Question: I have a JPEG image containing some details in it.

I've extracted some metadata from image by coding as below:
'''
public class Test {
public static void main(String[] args){
test1();
}
public static void test1(){
File file = new File("DSC_0410.JPG");
System.out.println(file.getAbsolutePath());
try {
extractDetails(file);
} catch (IOException ex) {
System.out.println(ex.getMessage());
}
}
private static void extractDetails(File file) throws IOException {
ImageInputStream is = ImageIO.createImageInputStream( new BufferedInputStream(new FileInputStream(file)));
Iterator<ImageReader> readers = ImageIO.getImageReadersByMIMEType("image/jpeg");
IIOImage image = null;
if (readers.hasNext()) {
ImageReader reader = readers.next();
reader.setInput(is, true);
image = reader.readAll(0, null);
IIOMetadata metadata = image.getMetadata();
String[] names = metadata.getMetadataFormatNames();
for (int i = 0; i < names.length; i++) {
System.out.println("Format name: " + names[ i]);
Node n = (metadata.getAsTree(names[i]));
System.out.println(n.getNodeValue());
showTree(n);
}
}
}
private static void showTree(Node node){
System.out.println(node.getNodeValue());
NodeList childs = node.getChildNodes();
if(childs.getLength()==0)
return;
for(int i=0; i<childs.getLength(); i++){
System.out.print(" ");
showTree(childs.item(i));
}
}
'''
but it outputs null:
'''
null
null
null
null
null
null
null
null
null
null
null
null
null
null
null
Format name: javax_imageio_1.0
null
null
null
null
null
null
null
null
'''
another code sample from <URL>:
'''
Format name: javax_imageio_jpeg_image_1.0
<javax_imageio_jpeg_image_1.0>
<JPEGvariety/>
<markerSequence>
<unknown MarkerTag="225"/>
<dqt>
<dqtable elementPrecision="0" qtableId="0"/>
<dqtable elementPrecision="0" qtableId="1"/>
</dqt>
<sof process="0" samplePrecision="8" numLines="4032" samplesPerLine="6048" numFrameComponents="3">
<componentSpec componentId="1" HsamplingFactor="2" VsamplingFactor="1" QtableSelector="0"/>
<componentSpec componentId="2" HsamplingFactor="1" VsamplingFactor="1" QtableSelector="1"/>
<componentSpec componentId="3" HsamplingFactor="1" VsamplingFactor="1" QtableSelector="1"/>
</sof>
<dht>
<dhtable class="0" htableId="0"/>
<dhtable class="1" htableId="0"/>
<dhtable class="0" htableId="1"/>
<dhtable class="1" htableId="1"/>
</dht>
<sos numScanComponents="3" startSpectralSelection="0" endSpectralSelection="63" approxHigh="0" approxLow="0">
<scanComponentSpec componentSelector="1" dcHuffTable="0" acHuffTable="0"/>
<scanComponentSpec componentSelector="2" dcHuffTable="1" acHuffTable="1"/>
<scanComponentSpec componentSelector="3" dcHuffTable="1" acHuffTable="1"/>
</sos>
</markerSequence>
</javax_imageio_jpeg_image_1.0>
Format name: javax_imageio_1.0
<javax_imageio_1.0>
<Chroma>
<ColorSpaceType name="YCbCr"/>
<NumChannels value="3"/>
</Chroma>
<Compression>
<CompressionTypeName value="JPEG"/>
<Lossless value="FALSE"/>
<NumProgressiveScans value="1"/>
</Compression>
<Dimension>
<ImageOrientation value="normal"/>
</Dimension>
</javax_imageio_1.0>
'''
I want to extract Latitude,Longitude and Altitude from the JPEG image. please help!
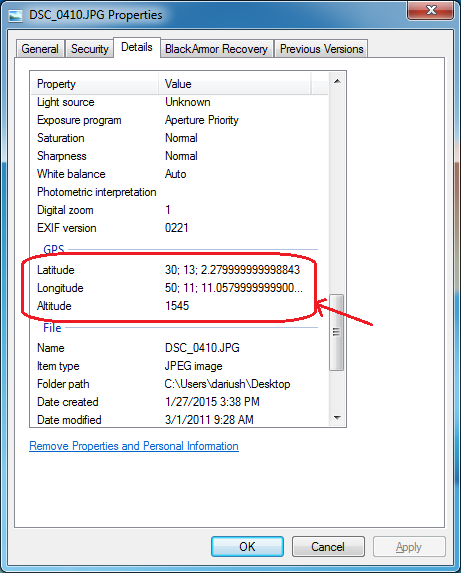
Answer: download 'apache sanselan' library from <URL> and use it. full example of extracting all metadata containing GPS metadata:
'''
import java.io.File;
import java.io.IOException;
import java.util.List;
import org.apache.sanselan.ImageReadException;
import org.apache.sanselan.Sanselan;
import org.apache.sanselan.common.IImageMetadata;
import org.apache.sanselan.common.ImageMetadata.Item;
import org.apache.sanselan.common.RationalNumber;
import org.apache.sanselan.formats.jpeg.JpegImageMetadata;
import org.apache.sanselan.formats.tiff.TiffField;
import org.apache.sanselan.formats.tiff.TiffImageMetadata;
import org.apache.sanselan.formats.tiff.constants.ExifTagConstants;
import org.apache.sanselan.formats.tiff.constants.GPSTagConstants;
import org.apache.sanselan.formats.tiff.constants.TiffTagConstants;
import org.apache.sanselan.formats.tiff.constants.TagInfo;
public class MetadataExample {
public static void metadataExample(final File file) throws ImageReadException,
IOException {
// get all metadata stored in EXIF format (ie. from JPEG or TIFF).
final IImageMetadata metadata = Sanselan.getMetadata(file);
// System.out.println(metadata);
if (metadata instanceof JpegImageMetadata) {
final JpegImageMetadata jpegMetadata = (JpegImageMetadata) metadata;
// Jpeg EXIF metadata is stored in a TIFF-based directory structure
// and is identified with TIFF tags.
// Here we look for the "x resolution" tag, but
// we could just as easily search for any other tag.
//
// see the TiffConstants file for a list of TIFF tags.
System.out.println("file: " + file.getPath());
// print out various interesting EXIF tags.
printTagValue(jpegMetadata, TiffTagConstants.TIFF_TAG_XRESOLUTION);
printTagValue(jpegMetadata, TiffTagConstants.TIFF_TAG_DATE_TIME);
printTagValue(jpegMetadata,
ExifTagConstants.EXIF_TAG_DATE_TIME_ORIGINAL);
//printTagValue(jpegMetadata, ExifTagConstants.EXIF_TAG_DATE_TIME_DIGITIZED);
printTagValue(jpegMetadata, ExifTagConstants.EXIF_TAG_ISO);
printTagValue(jpegMetadata,
ExifTagConstants.EXIF_TAG_SHUTTER_SPEED_VALUE);
printTagValue(jpegMetadata,
ExifTagConstants.EXIF_TAG_APERTURE_VALUE);
printTagValue(jpegMetadata,
ExifTagConstants.EXIF_TAG_BRIGHTNESS_VALUE);
printTagValue(jpegMetadata,
GPSTagConstants.GPS_TAG_GPS_LATITUDE_REF);
printTagValue(jpegMetadata, GPSTagConstants.GPS_TAG_GPS_LATITUDE);
printTagValue(jpegMetadata,
GPSTagConstants.GPS_TAG_GPS_LONGITUDE_REF);
printTagValue(jpegMetadata, GPSTagConstants.GPS_TAG_GPS_LONGITUDE);
System.out.println();
// simple interface to GPS data
final TiffImageMetadata exifMetadata = jpegMetadata.getExif();
if (null != exifMetadata) {
final TiffImageMetadata.GPSInfo gpsInfo = exifMetadata.getGPS();
if (null != gpsInfo) {
final String gpsDescription = gpsInfo.toString();
final double longitude = gpsInfo.getLongitudeAsDegreesEast();
final double latitude = gpsInfo.getLatitudeAsDegreesNorth();
System.out.println(" " + "GPS Description: "
+ gpsDescription);
System.out.println(" "
+ "GPS Longitude (Degrees East): " + longitude);
System.out.println(" "
+ "GPS Latitude (Degrees North): " + latitude);
}
}
// more specific example of how to manually access GPS values
final TiffField gpsLatitudeRefField = jpegMetadata
.findEXIFValueWithExactMatch(GPSTagConstants.GPS_TAG_GPS_LATITUDE_REF);
final TiffField gpsLatitudeField = jpegMetadata
.findEXIFValueWithExactMatch(GPSTagConstants.GPS_TAG_GPS_LATITUDE);
final TiffField gpsLongitudeRefField = jpegMetadata
.findEXIFValueWithExactMatch(GPSTagConstants.GPS_TAG_GPS_LONGITUDE_REF);
final TiffField gpsLongitudeField = jpegMetadata
.findEXIFValueWithExactMatch(GPSTagConstants.GPS_TAG_GPS_LONGITUDE);
if (gpsLatitudeRefField != null && gpsLatitudeField != null
&& gpsLongitudeRefField != null
&& gpsLongitudeField != null) {
// all of these values are strings.
final String gpsLatitudeRef = (String) gpsLatitudeRefField.getValue();
final RationalNumber gpsLatitude[] = (RationalNumber[]) (gpsLatitudeField
.getValue());
final String gpsLongitudeRef = (String) gpsLongitudeRefField
.getValue();
final RationalNumber gpsLongitude[] = (RationalNumber[]) gpsLongitudeField
.getValue();
final RationalNumber gpsLatitudeDegrees = gpsLatitude[0];
final RationalNumber gpsLatitudeMinutes = gpsLatitude[1];
final RationalNumber gpsLatitudeSeconds = gpsLatitude[2];
final RationalNumber gpsLongitudeDegrees = gpsLongitude[0];
final RationalNumber gpsLongitudeMinutes = gpsLongitude[1];
final RationalNumber gpsLongitudeSeconds = gpsLongitude[2];
// This will format the gps info like so:
//
// gpsLatitude: 8 degrees, 40 minutes, 42.2 seconds S
// gpsLongitude: 115 degrees, 26 minutes, 21.8 seconds E
System.out.println(" " + "GPS Latitude: "
+ gpsLatitudeDegrees.toDisplayString() + " degrees, "
+ gpsLatitudeMinutes.toDisplayString() + " minutes, "
+ gpsLatitudeSeconds.toDisplayString() + " seconds "
+ gpsLatitudeRef);
System.out.println(" " + "GPS Longitude: "
+ gpsLongitudeDegrees.toDisplayString() + " degrees, "
+ gpsLongitudeMinutes.toDisplayString() + " minutes, "
+ gpsLongitudeSeconds.toDisplayString() + " seconds "
+ gpsLongitudeRef);
}
System.out.println();
final List<Item> items = jpegMetadata.getItems();
for (int i = 0; i < items.size(); i++) {
final Item item = items.get(i);
System.out.println(" " + "item: " + item);
}
System.out.println();
}
}
private static void printTagValue(final JpegImageMetadata jpegMetadata,
final TagInfo tagInfo) {
final TiffField field = jpegMetadata.findEXIFValueWithExactMatch(tagInfo);
if (field == null) {
System.out.println(tagInfo.name + ": " + "Not Found.");
} else {
System.out.println(tagInfo.name + ": "
+ field.getValueDescription());
}
}
}
'''
the output for my image 'ali.JPG' is something like this:
'''
file: ali.JPG
XResolution: 300
Date Time: '2011:02:28 21:58:07'
Date Time Original: '2011:02:28 21:58:07'
ISO: 100
Shutter Speed Value: Not Found.
Aperture Value: Not Found.
Brightness Value: Not Found.
GPS Latitude Ref: 'N'
GPS Latitude: 30, 130380/10000 (13.038), 0
GPS Longitude Ref: 'E'
GPS Longitude: 50, 111843/10000 (11.184), 0
GPS Description: [GPS. Latitude: 30 degrees, 13.038 minutes, 0 seconds N, Longitude: 50 degrees, 11.184 minutes, 0 seconds E]
GPS Longitude (Degrees East): 50.186405
GPS Latitude (Degrees North): 30.2173
GPS Latitude: 30 degrees, 13.038 minutes, 0 seconds N
GPS Longitude: 50 degrees, 11.184 minutes, 0 seconds E
item: Make: 'NIKON CORPORATION'
item: Model: 'NIKON D3X'
item: Orientation: 1
item: XResolution: 300
item: YResolution: 300
item: Resolution Unit: 2
item: Software: 'Ver.1.01'
item: Modify Date: '2011:02:28 21:58:07'
item: Artist: ''
item: YCbCr Positioning: 2
item: Copyright: ''
item: Exif Offset: 348
item: GPSInfo: 33880
item: Exposure Time: 10/1600 (0.006)
item: FNumber: 10
item: Exposure Program: 3
item: ISO: 100
item: Exif Version: 48, 50, 50, 49
item: Date Time Original: '2011:02:28 21:58:07'
item: Create Date: '2011:02:28 21:58:07'
item: Components Configuration: 1, 2, 3, 0
item: Compressed Bits Per Pixel: 4
item: Exposure Compensation: -1
item: Max Aperture Value: 3
item: Metering Mode: 5
item: Light Source: 0
item: Flash: 0
item: Focal Length: 24
item: Maker Note: 78, 105, 107, 111, 110, 0, 2, 16, 0, 0, 77, 77, 0, 42, 0, 0, 0, 8, 0, 48, 0, 1, 0, 7, 0, 0, 0, 4, 48, 50, 49, 48, 0, 2, 0, 3, 0, 0, 0, 2, 0, 0, 0, 100, 0, 4, 0, 2, 0, 0, 0... (32866)
item: UserComment: ''
item: Sub Sec Time: '16'
item: Sub Sec Time Original: '16'
item: Sub Sec Time Digitized: '16'
item: Flashpix Version: 48, 49, 48, 48
item: Color Space: 1
item: Exif Image Width: 6048
item: Exif Image Length: 4032
item: Interop Offset: 33850
item: Sensing Method: 2
item: File Source: 3
item: Scene Type: 1
item: CFAPattern: 0, 2, 0, 2, 0, 1, 1, 2
item: Custom Rendered: 0
item: Exposure Mode: 0
item: White Balance: 0
item: Digital Zoom Ratio: 1
item: Focal Length In 3 5mm Format: 24
item: Scene Capture Type: 0
item: Gain Control: 0
item: Contrast: 0
item: Saturation: 0
item: Sharpness: 0
item: Subject Distance Range: 0
item: Interop Index: 'R98'
item: Interop Version: 48, 49, 48, 48
item: Interop Index: 'N'
item: Interop Version: 30, 130380/10000 (13.038), 0
item: Unknown Tag (0x3): 'E'
item: Unknown Tag (0x4): 50, 111843/10000 (11.184), 0
item: Unknown Tag (0x5): 0
item: Unknown Tag (0x6): 1,545
item: Unknown Tag (0x7): 12, 58, 3
item: Unknown Tag (0x8): '10'
item: Unknown Tag (0x12): ''
item: Unknown Tag (0x1d): '2011:02:28'
item: Compression: 6
item: XResolution: 300
item: YResolution: 300
item: Resolution Unit: 2
item: Jpg From Raw Start: 34232
item: Jpg From Raw Length: 9285
item: YCbCr Positioning: 2
'''